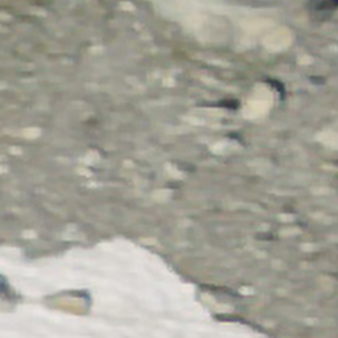
Label: other